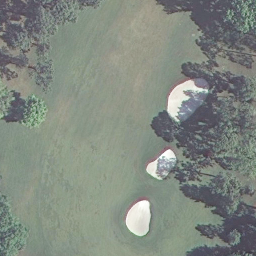
Label: golf course